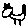
Label: bird